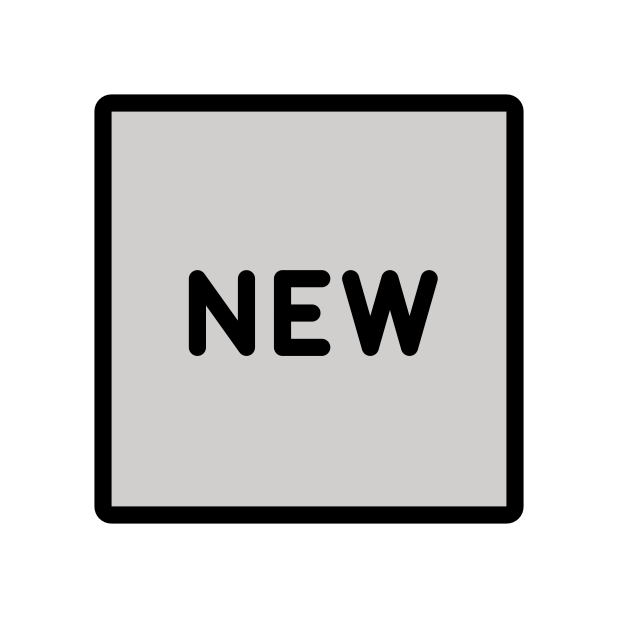
NEW button